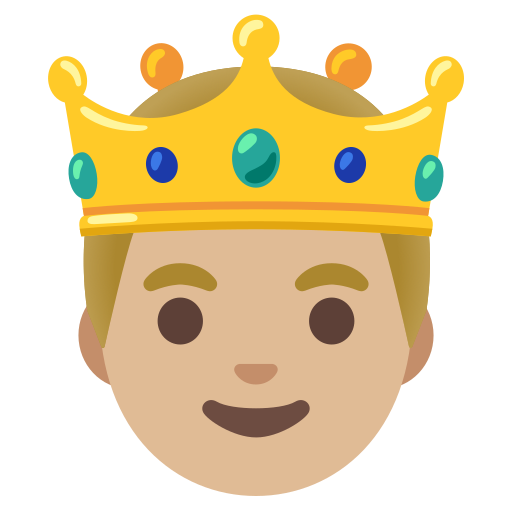
Emoji: 🤴🏼